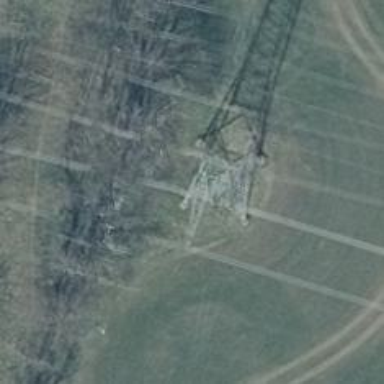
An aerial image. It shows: Power tower.